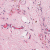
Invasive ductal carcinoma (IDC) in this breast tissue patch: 0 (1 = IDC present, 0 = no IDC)